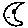
Label: moon